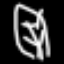
Label: leaf